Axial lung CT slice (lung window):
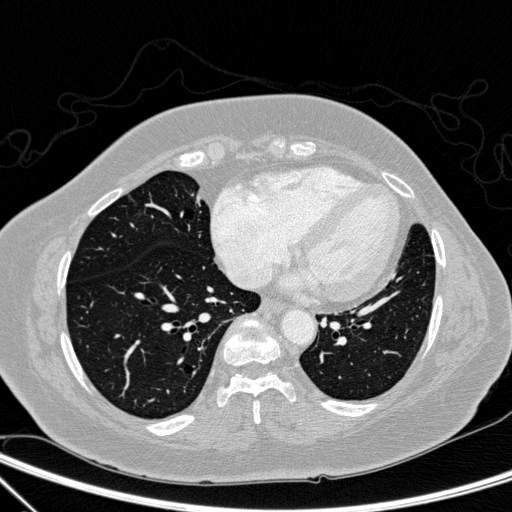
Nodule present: no